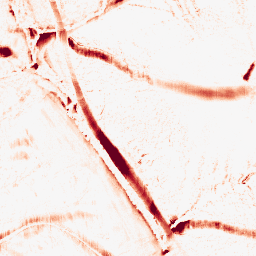
Category: morphological
Decomposition family: morphological_ellipse
Decomposition parameters: operation: opening
width: 20
height: 10
Upsampling method: lanczos
Upsampling parameters: scale: 4
Upsampling scale: 4